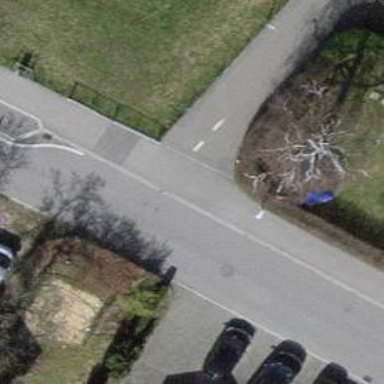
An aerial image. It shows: Residential road with asphalt surface and no sidewalk.